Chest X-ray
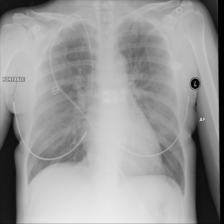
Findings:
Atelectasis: negative
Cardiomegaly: negative
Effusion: negative
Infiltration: negative
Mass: negative
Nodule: negative
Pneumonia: negative
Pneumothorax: negative
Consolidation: negative
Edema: negative
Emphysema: negative
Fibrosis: negative
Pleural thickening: negative
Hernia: negative